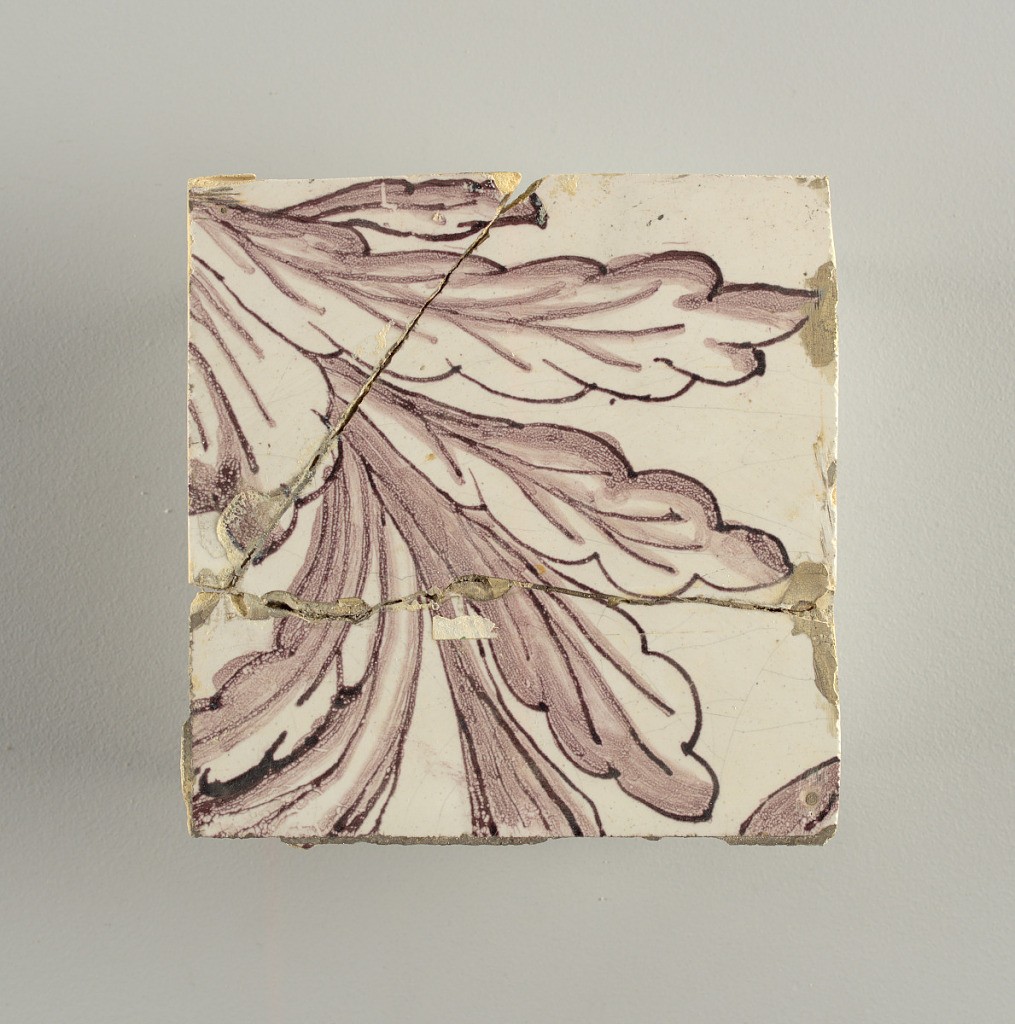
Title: Wall facing
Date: ca. 1725
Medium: Tin-glazed earthenware, underglaze
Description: Horizontal rectangle.  Thirty-seven tiles wide and twenty-one high with opening for door or window nineteen and one-half tiles high and twelve wide.  To left and right of opening, centered canopy above. Left, woman representing Hope, right, a sculputure urn.  Centered above opening, a mascaron.  Arabesque design of foliage.